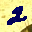
Label: 2